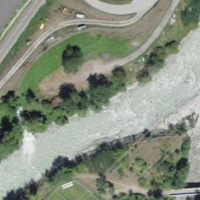
EUNIS habitat code: 55
Species observed at this site:
Milvus milvus
Circaetus gallicus
Aquila chrysaetos